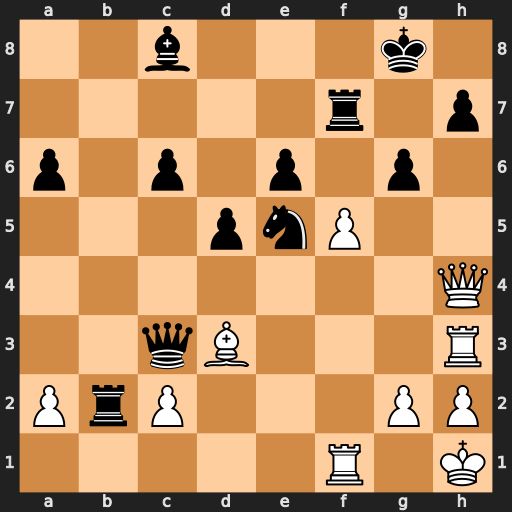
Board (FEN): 2b3k1/5r1p/p1p1p1p1/3pnP2/7Q/2qB3R/PrP3PP/5R1K
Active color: w
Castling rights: -
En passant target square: -
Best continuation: fxg6 Nxg6 Qd8+ Rf8 Rxf8+